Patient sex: F
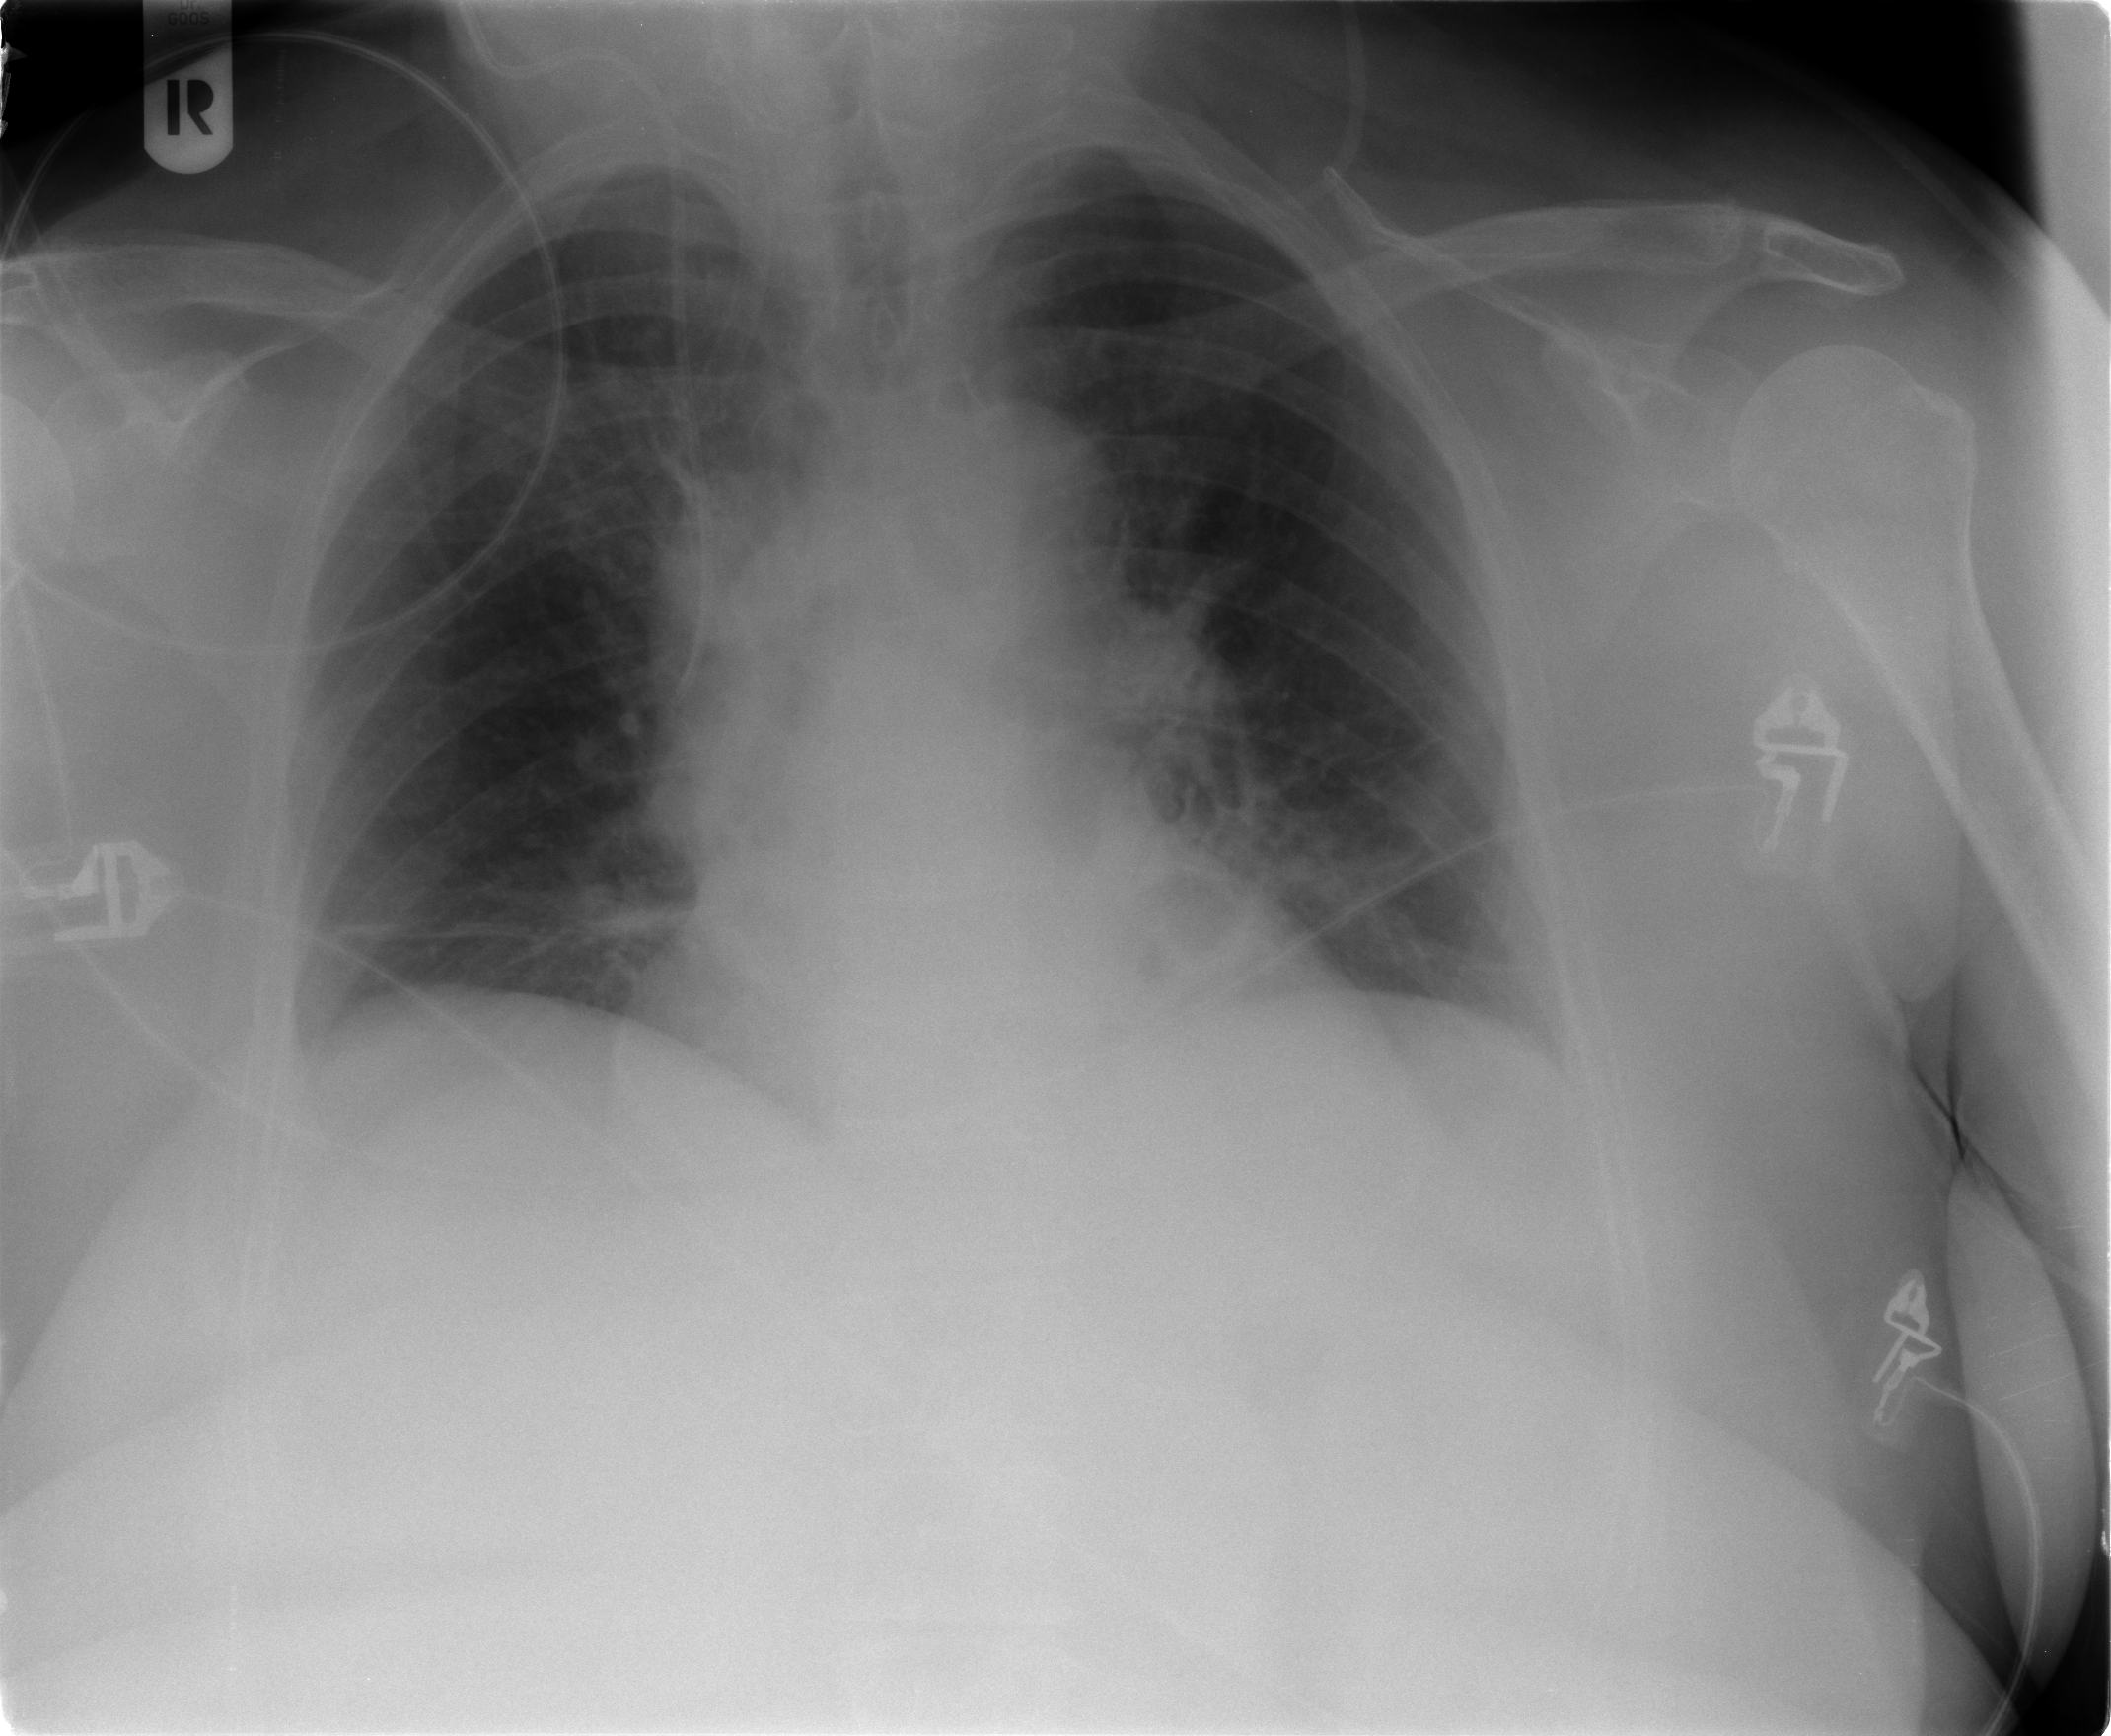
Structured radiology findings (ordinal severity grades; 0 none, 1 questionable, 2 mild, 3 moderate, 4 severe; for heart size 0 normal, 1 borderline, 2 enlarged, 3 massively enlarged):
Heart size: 0
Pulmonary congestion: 2
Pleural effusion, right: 0
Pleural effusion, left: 0
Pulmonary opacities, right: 0
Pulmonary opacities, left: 0
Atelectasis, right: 2
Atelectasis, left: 2